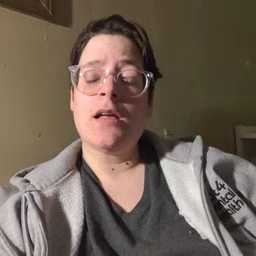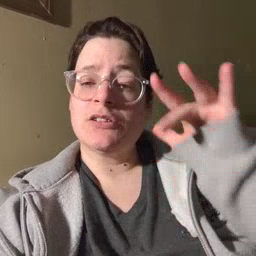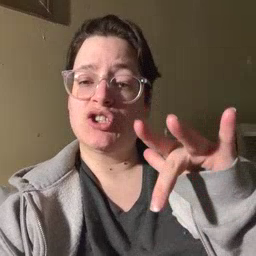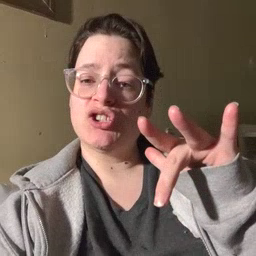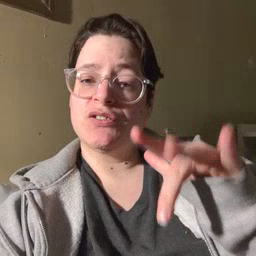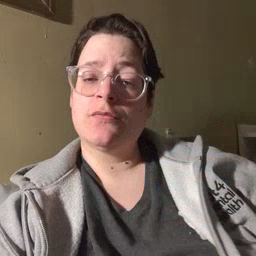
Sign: touch